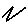
Label: zigzag